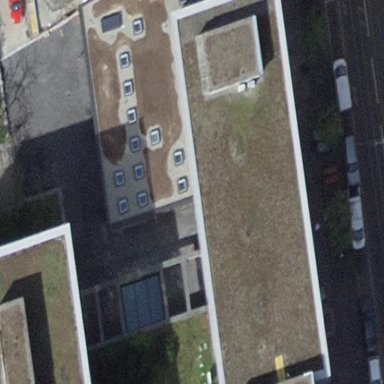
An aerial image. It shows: Office building.